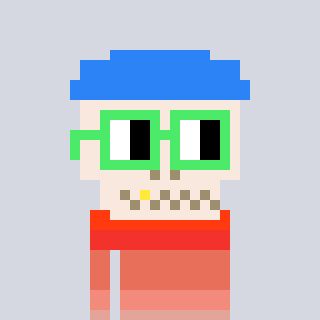
a pixel art character with square light green glasses, a skeleton-hat-shaped head and a orange-colored body on a cool background